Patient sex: M
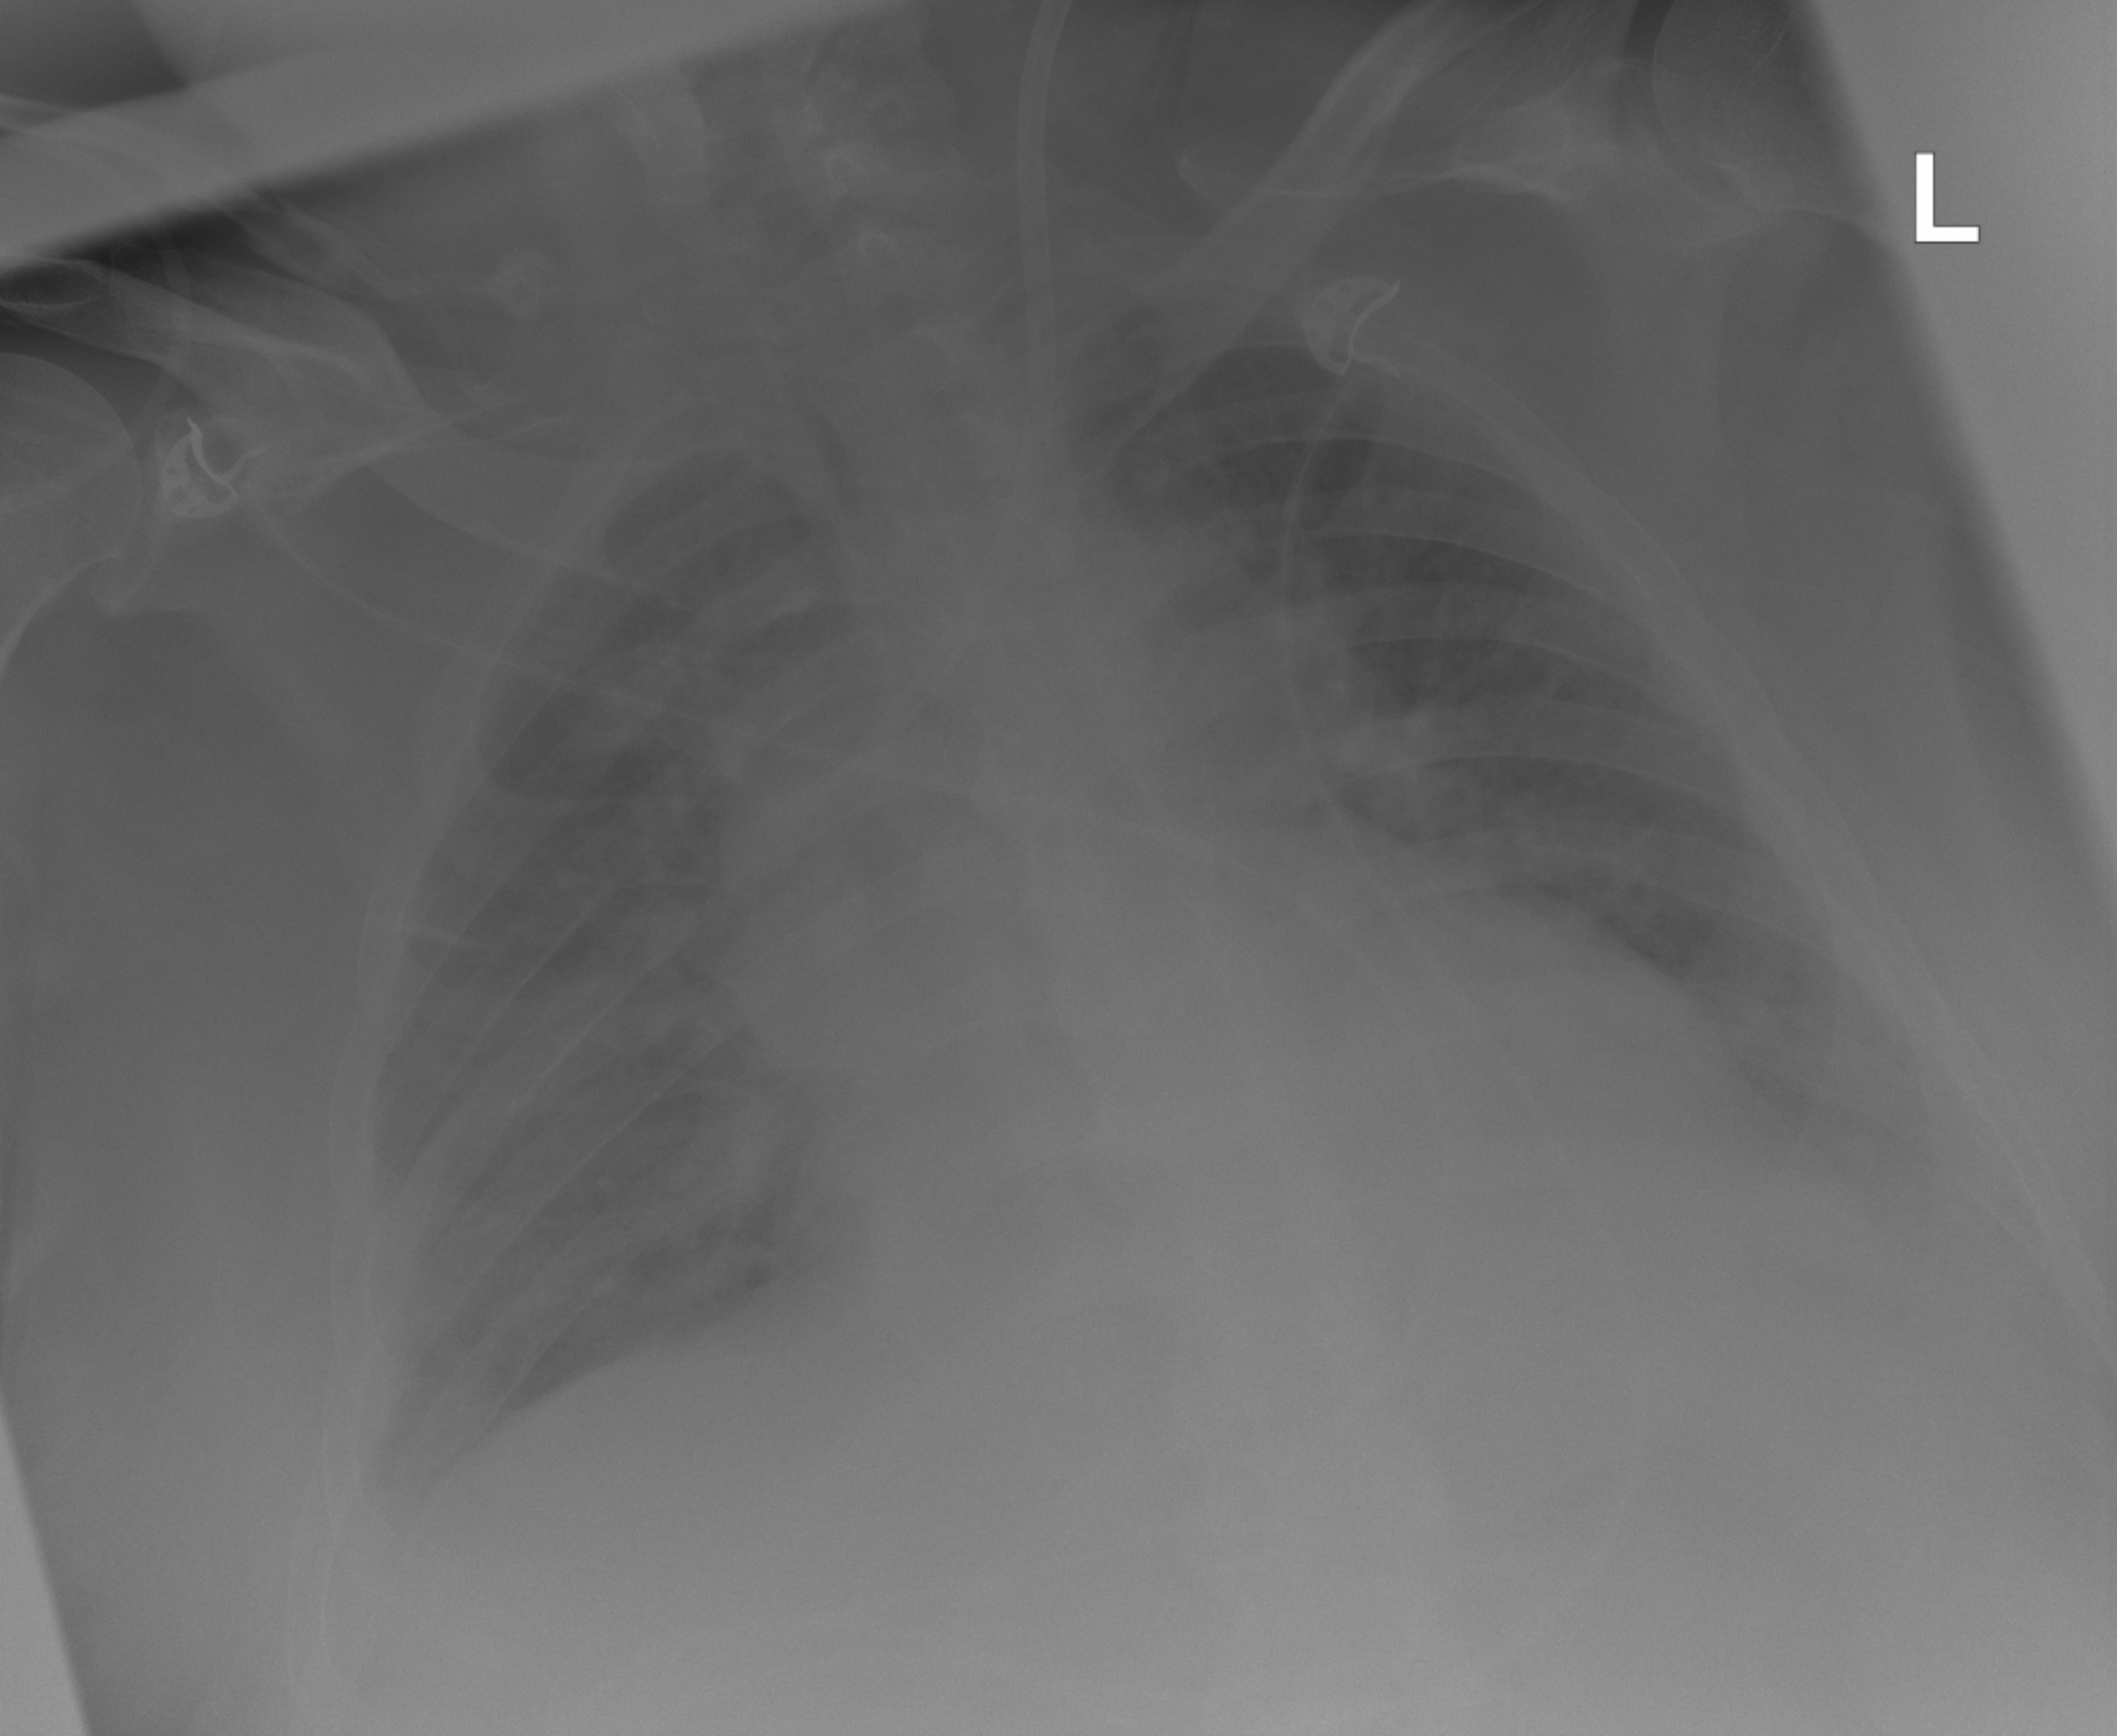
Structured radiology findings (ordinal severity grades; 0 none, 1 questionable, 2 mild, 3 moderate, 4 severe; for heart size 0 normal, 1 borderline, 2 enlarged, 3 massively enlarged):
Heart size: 1
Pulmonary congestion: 2
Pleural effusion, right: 2
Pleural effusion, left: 2
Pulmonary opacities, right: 0
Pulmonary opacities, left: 0
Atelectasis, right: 2
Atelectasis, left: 2